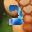
Label: 2